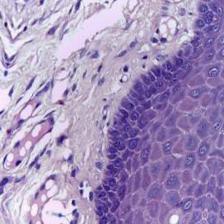
Diagnosis: Normal